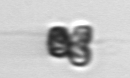
Label: Corymbellus